Question:
Heres my problem how can i make my header looks better
Following is the coding ...!!
1 Index.php
'''
<div class="header">
<div class="headerFont"><a href="index.php">Yo! Yo! Honey Singh..!!</a>
</div>
<div class="Login">
<form>
Email :<input type="text">
Password :<input type="password">
<input type="submit" value="Login" >
<input type="button" value="register">
</form>
</div>
</div>
'''
2 Web-Style.css
'''
.header{
top:0;
left:0;
padding:10px;
background:#00688B;
width:100%;
height:footer-<length>;
box-shadow:2px 2x 5px #08298A;
border:1px solid black;
text-shadow:2px 2px black;
}
.header a{
color:white;
}
.headerFont{
font-family:MATURA MT ;
font-size:22px;
display:table-cell;
}
.Login{
display:block;
position:absolute;
top:15px;
right:50px;
}
'''
3 Mobile-Style.css
'''
.header {
width: auto;
}
'''
Now i need to know how can i get button like the website<URL>
How do i make button visible on mobile but not on pc borwsers ..???
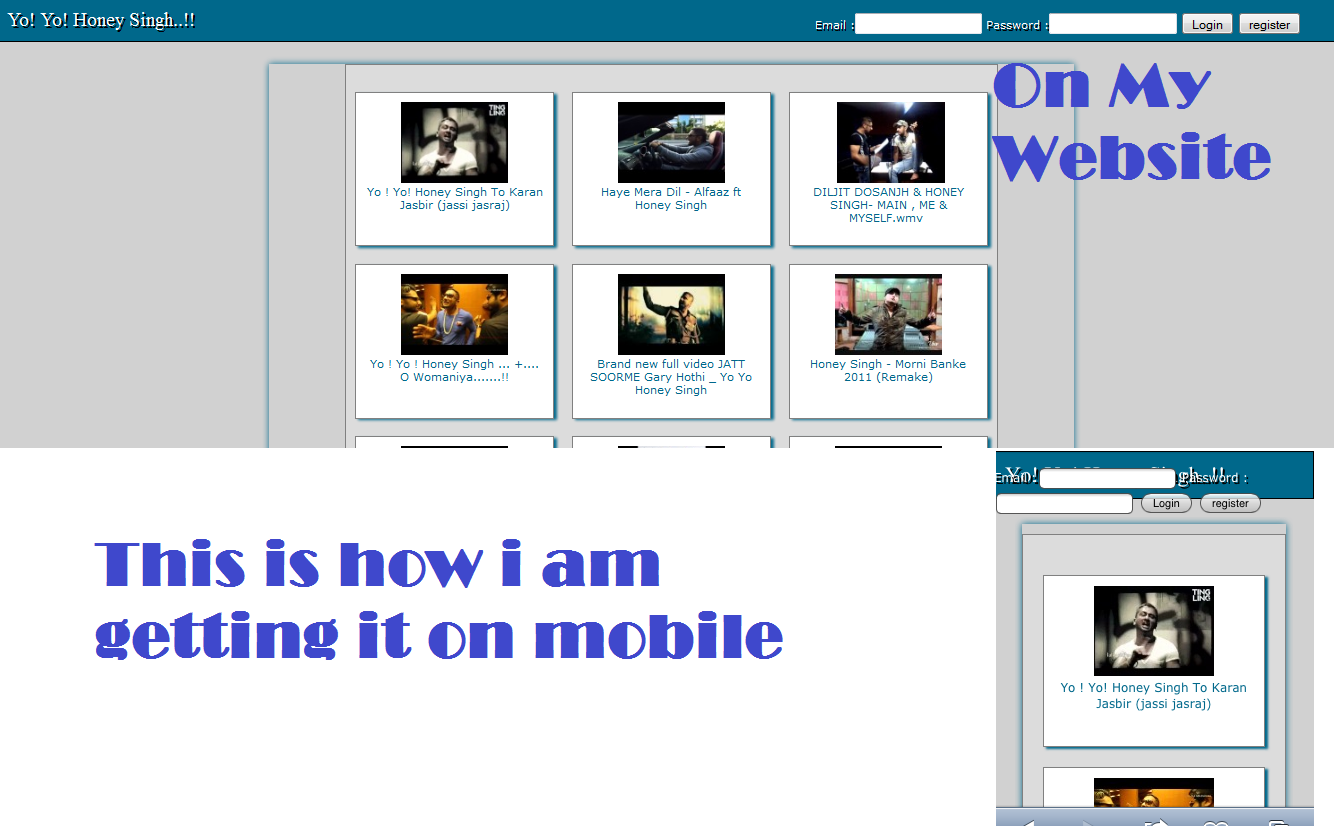
Answer: 1. Create the button you want on the mobile version of the website.
2. Add CSS that makes the button invisible (eg, display: none).
3. Use CSS with media queries to show the button on mobile devices.
More details here:
<URL>